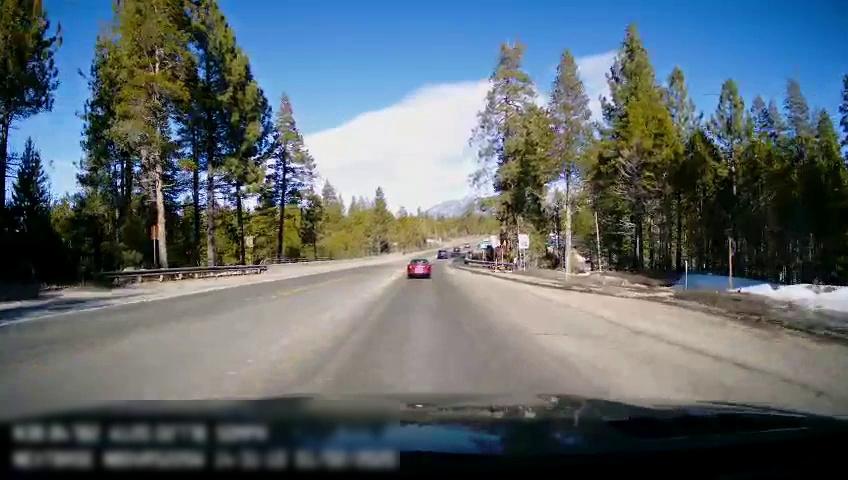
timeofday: Day
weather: Sunny
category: Drivable Space
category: Vehicles | Car
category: Vehicles | SUV
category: Lanes | Opposite Lane
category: Lanes | Current Lane
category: Lanes | Opposite Lane
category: Traffic | Signs